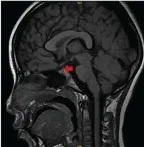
Findings of brain MRI in patients. (D, H) No signs of brain atrophy and a normal high signal of neurohypophysis (arrowhead in H) were displayed in patient 6.
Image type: radiology (mri)